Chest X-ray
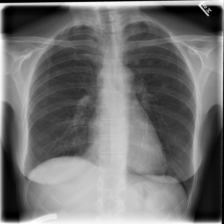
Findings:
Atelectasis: negative
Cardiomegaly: negative
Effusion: negative
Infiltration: negative
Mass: negative
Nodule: positive
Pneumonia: negative
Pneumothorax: negative
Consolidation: negative
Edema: negative
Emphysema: negative
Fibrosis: negative
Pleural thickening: negative
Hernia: negative